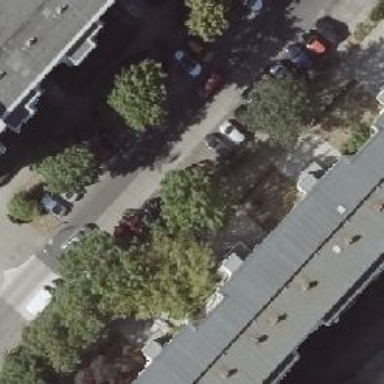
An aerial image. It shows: Street-side residential parking area.